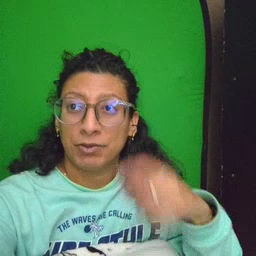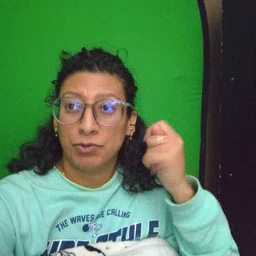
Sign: toy